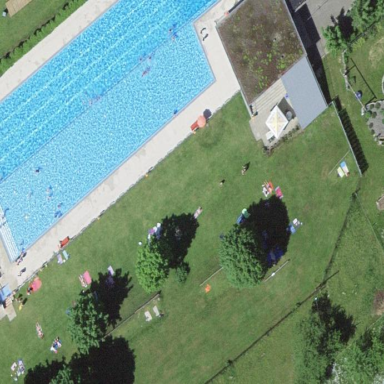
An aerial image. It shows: Swimming pool located in leisure land.